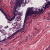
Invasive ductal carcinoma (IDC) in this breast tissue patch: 0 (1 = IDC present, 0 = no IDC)